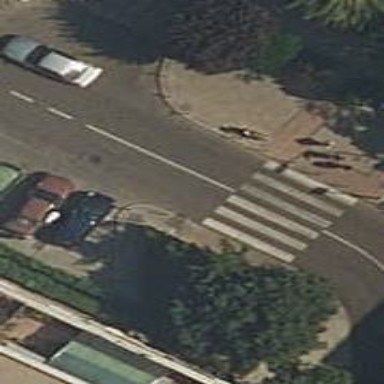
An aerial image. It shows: Uncontrolled road crossing.